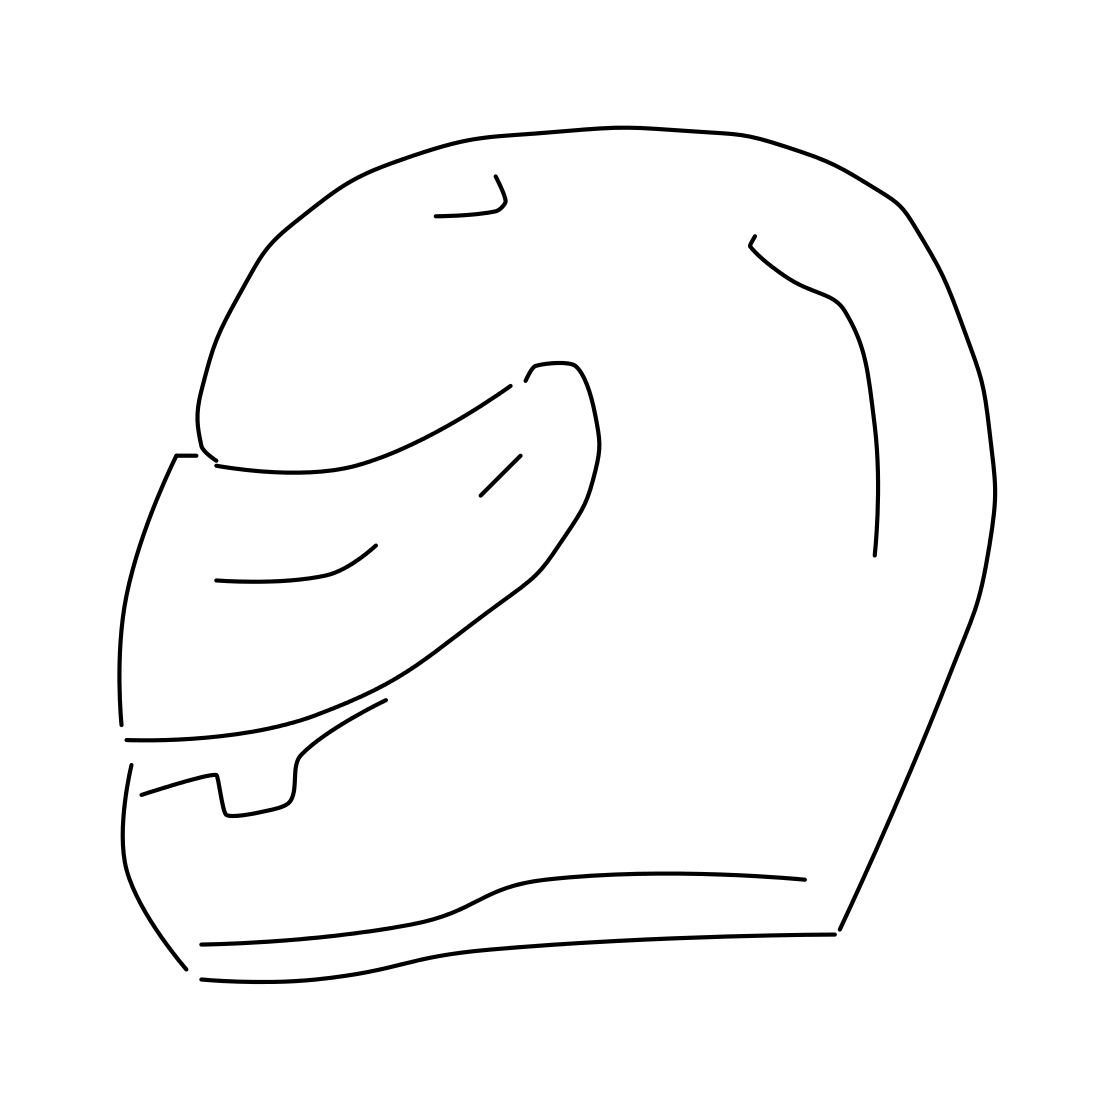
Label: helmet